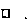
Label: square